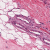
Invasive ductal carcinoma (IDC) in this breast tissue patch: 0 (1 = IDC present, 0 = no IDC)